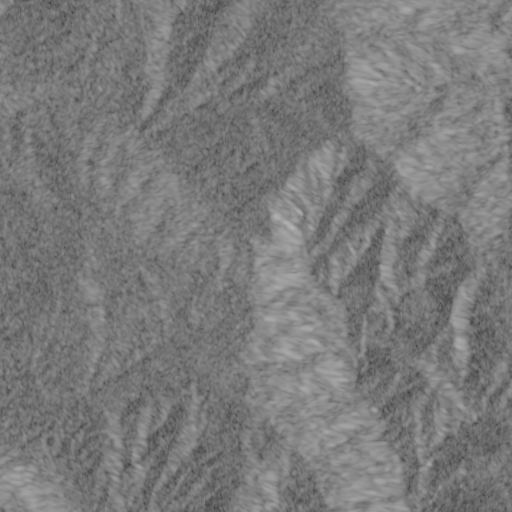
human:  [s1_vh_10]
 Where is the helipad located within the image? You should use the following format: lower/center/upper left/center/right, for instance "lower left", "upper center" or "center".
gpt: The helipad is located in the lower left of the image.
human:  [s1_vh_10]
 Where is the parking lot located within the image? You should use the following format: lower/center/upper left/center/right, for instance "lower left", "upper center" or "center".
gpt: The parking lot is located in the lower left of the image.
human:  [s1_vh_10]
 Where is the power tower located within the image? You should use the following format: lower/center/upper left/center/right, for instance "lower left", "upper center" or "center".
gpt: There is no power tower in the image.

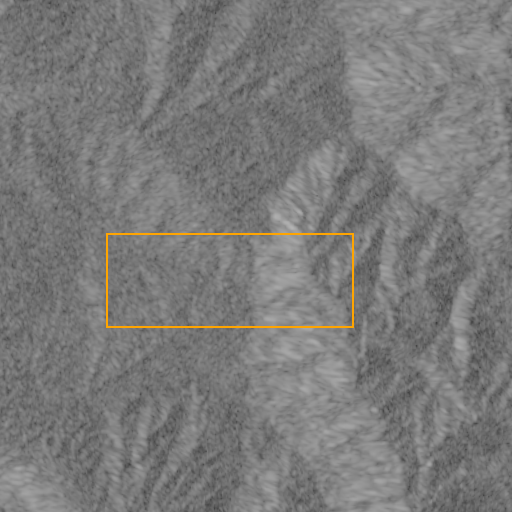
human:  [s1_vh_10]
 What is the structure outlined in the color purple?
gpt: There is no purple outline.
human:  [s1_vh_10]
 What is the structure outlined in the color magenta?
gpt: There is no structure outlined in magenta.